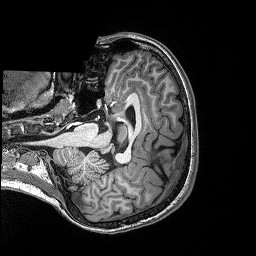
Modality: T1w
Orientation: axial